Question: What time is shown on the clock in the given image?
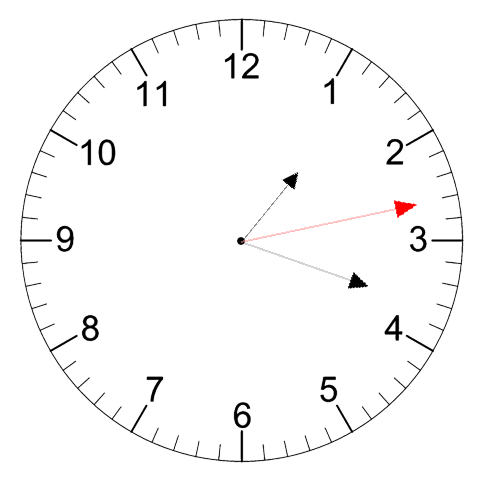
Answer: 01:18:13